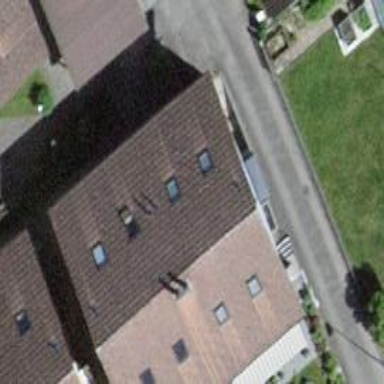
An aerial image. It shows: Residential building.